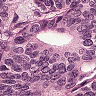
Metastatic tissue present: yes